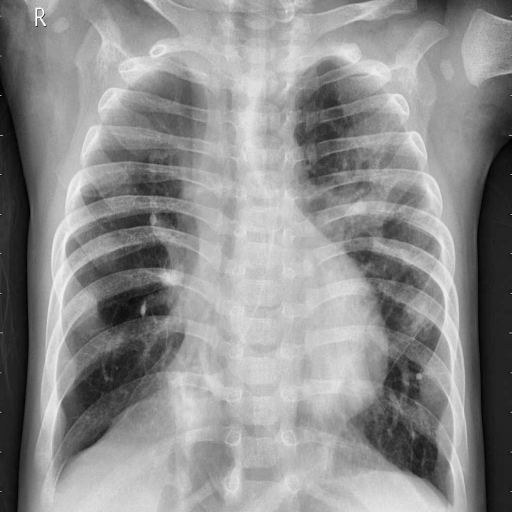
Finding: PNEUMONIA